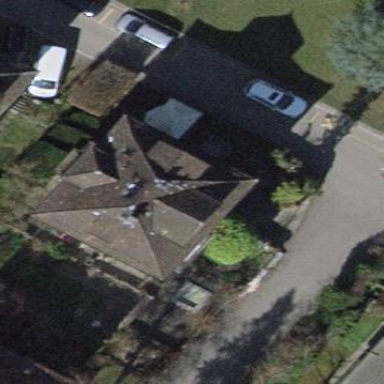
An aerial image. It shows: Detached building.